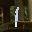
Label: 1